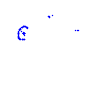
Particle: proton